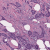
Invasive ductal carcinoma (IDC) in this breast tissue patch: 1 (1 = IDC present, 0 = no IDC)